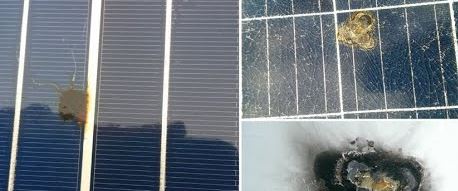
Label: Electrical-damage